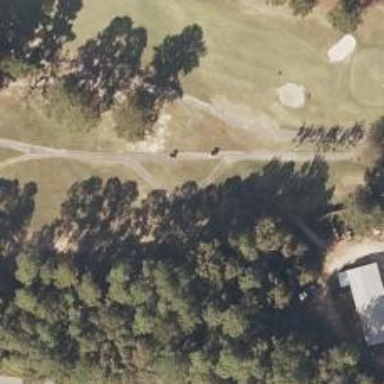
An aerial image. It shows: Path designated for golf carts.